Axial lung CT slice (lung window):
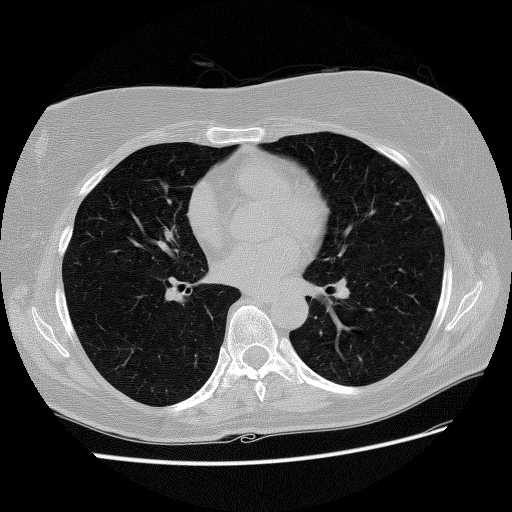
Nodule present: no